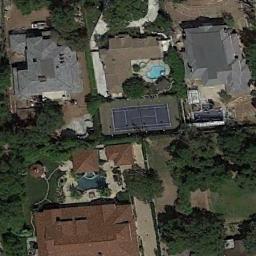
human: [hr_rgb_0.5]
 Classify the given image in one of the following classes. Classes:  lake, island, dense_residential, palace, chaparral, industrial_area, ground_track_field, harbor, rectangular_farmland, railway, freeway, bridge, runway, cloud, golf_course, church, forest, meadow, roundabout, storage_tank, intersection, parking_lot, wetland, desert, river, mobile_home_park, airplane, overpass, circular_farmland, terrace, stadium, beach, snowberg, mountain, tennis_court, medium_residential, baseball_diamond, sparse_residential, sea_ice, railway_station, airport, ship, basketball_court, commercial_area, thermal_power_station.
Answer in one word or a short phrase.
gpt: tennis_court